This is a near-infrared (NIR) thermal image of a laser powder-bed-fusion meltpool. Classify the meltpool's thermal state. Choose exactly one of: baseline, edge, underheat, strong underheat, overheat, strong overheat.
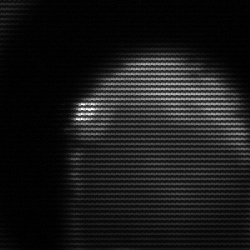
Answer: edge